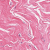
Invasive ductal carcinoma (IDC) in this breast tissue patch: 0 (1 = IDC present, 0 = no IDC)